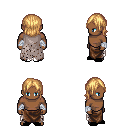
a pixel art fantasy rpg character, male body template, human, dark skin, gray tattered cape, robe skirt, light blonde long bangs hairstyle, white cloth bandages, black slippers, four views (front, back, left, right), 2x2 character sprite sheet, small pixel art, hard edges, no anti-aliasing